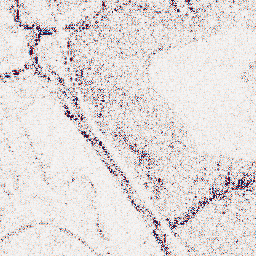
Category: wavelet
Decomposition family: wavelet_reverse_biorthogonal
Decomposition parameters: wavelet: rbio4.4
level: 1
Upsampling method: quintic
Upsampling parameters: scale: 8
Upsampling scale: 8